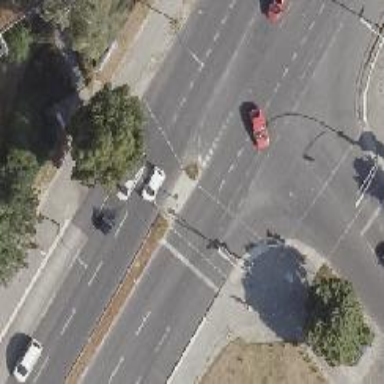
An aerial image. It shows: Asphalt footway with marked crossing equipped with traffic signals.